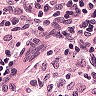
Metastatic tissue present: no